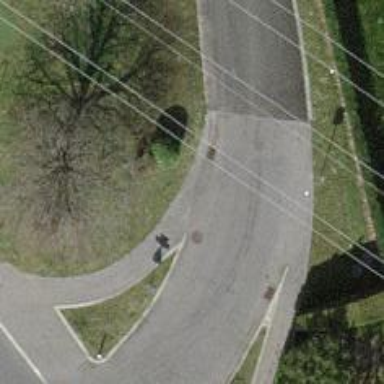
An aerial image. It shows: Residential road.